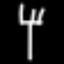
Label: fork